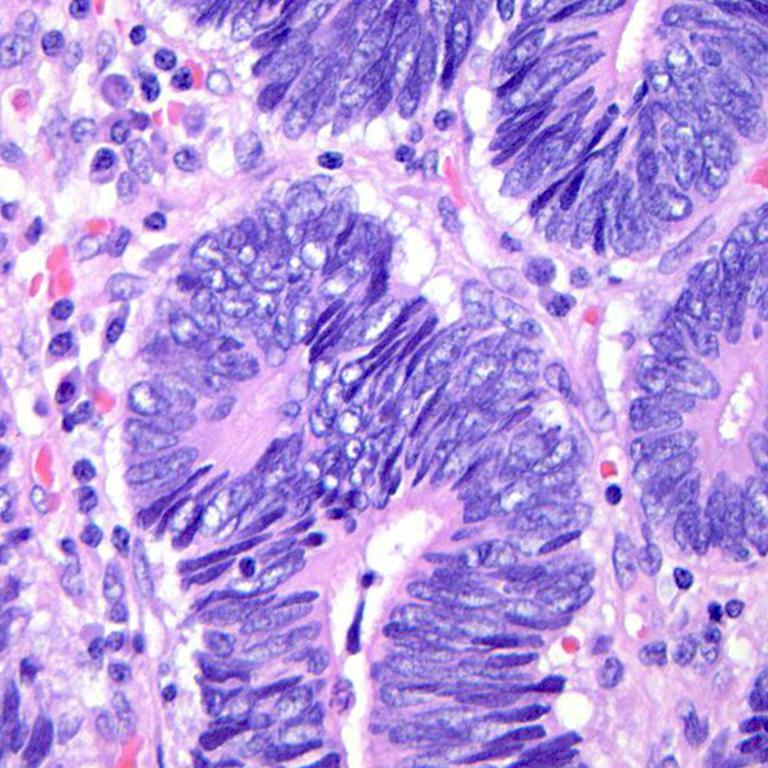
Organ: colon
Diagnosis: adenocarcinomas